Question: Is it possible to get "Total amount remaining" or "Amount remaining" and "Expiration date" by aws cli (or another)?
I can't find any commands to do it in <URL>.
For example, this below is my "AWS Billing > Credits".

I want to get "$74.79" or "09/30/2024 - $24.79, 11/30/2023 - $50.00" by "aws blarblar ~~" commands in terminal.
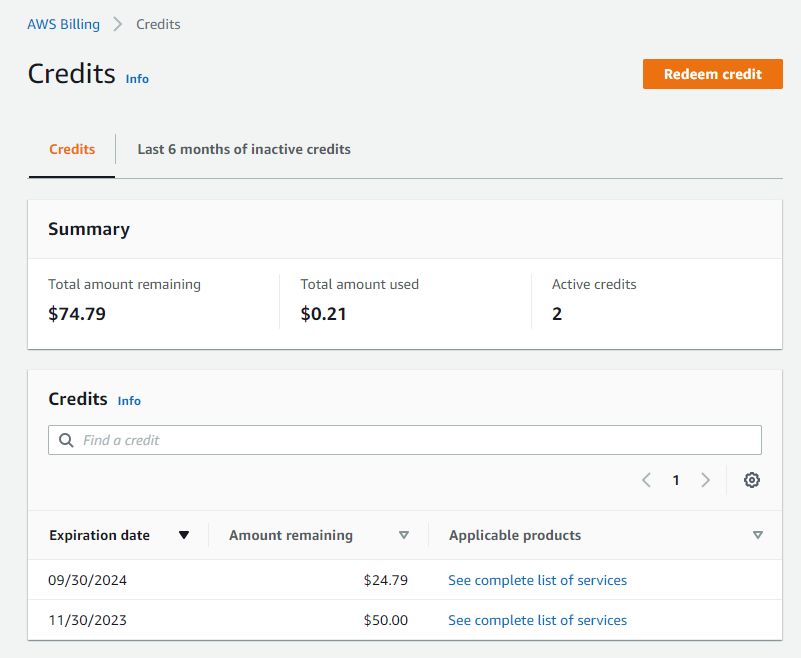
Answer: Curiously, AWS does not provide an API for the billing page, so the remaining credit information cannot be viewed through the cli.